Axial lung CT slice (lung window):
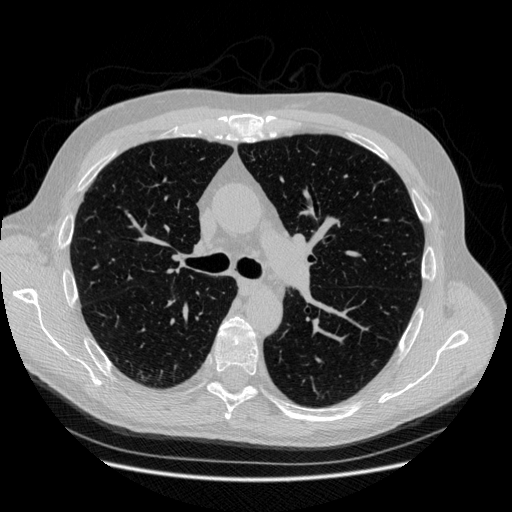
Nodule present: no